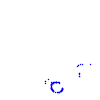
Particle: proton